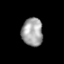
Tissue: skin
Cell type: Fibroblasts
Senescence score: 0.7878
Nuclear area (px): 577
Mean DAPI intensity: 163.159